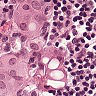
Metastatic tissue present: yes